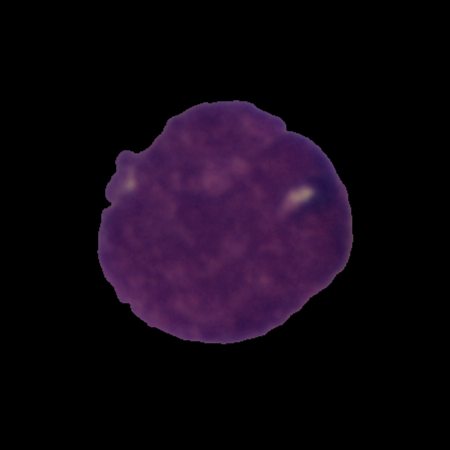
Label: cancer